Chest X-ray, AP view. Patient: 57 years old, sex F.
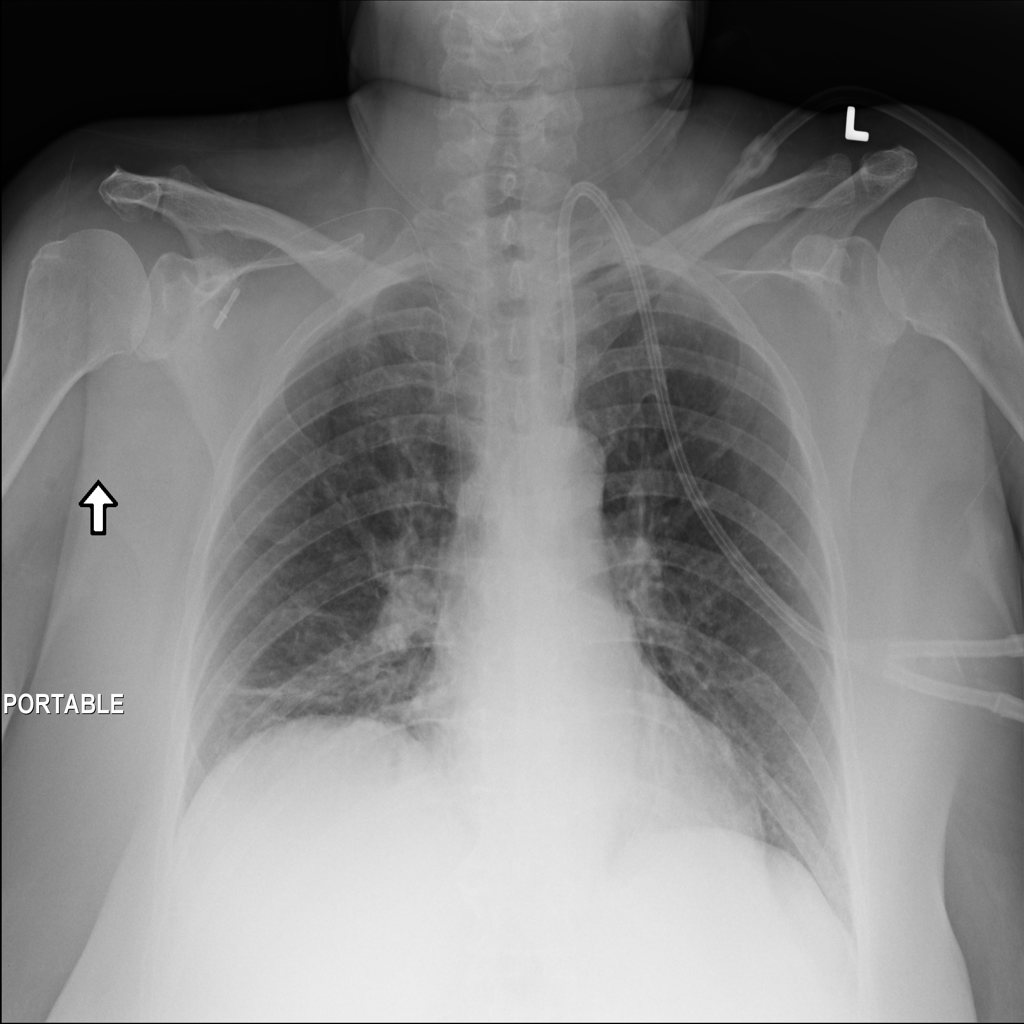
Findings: Atelectasis